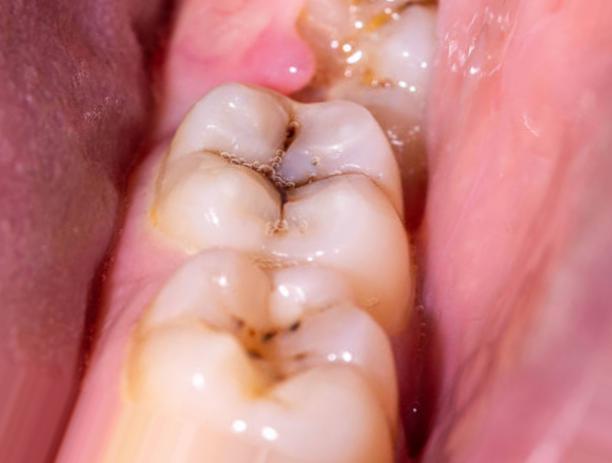
Condition: Caries